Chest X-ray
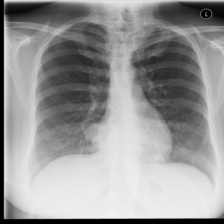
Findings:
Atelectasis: negative
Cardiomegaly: negative
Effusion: negative
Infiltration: negative
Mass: negative
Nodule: negative
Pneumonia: negative
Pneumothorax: negative
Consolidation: negative
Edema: negative
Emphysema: negative
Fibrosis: negative
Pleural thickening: negative
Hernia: negative